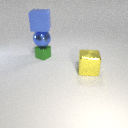
small green metal cube below large blue metal sphere